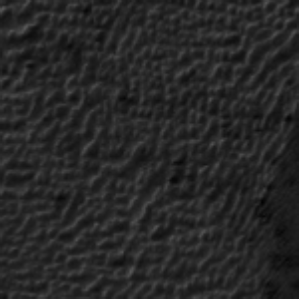
Label: frost